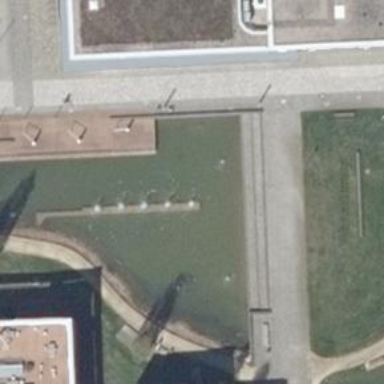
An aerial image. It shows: Fountain.